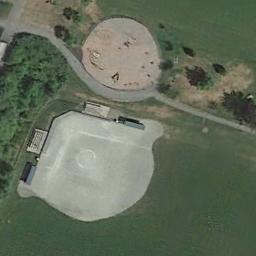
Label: baseball_diamond